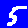
Digit: 5